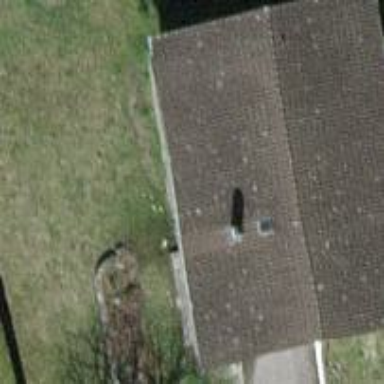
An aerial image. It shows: Building with gabled roof made of tiles. The roof orientation is along the building.